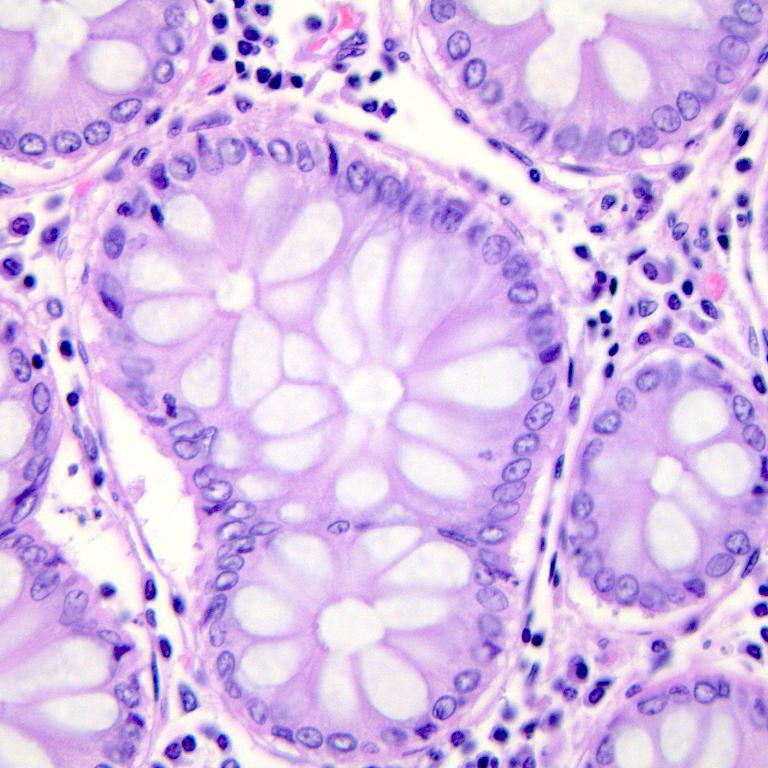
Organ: colon
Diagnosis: benign